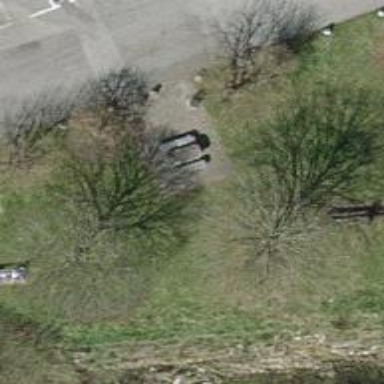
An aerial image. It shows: Picnic table located in leisure land area.